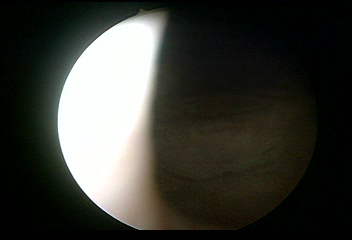
Modality: WLC
Class: Normal mucosa
Bladder cancer association: No